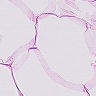
Metastatic tissue present: no